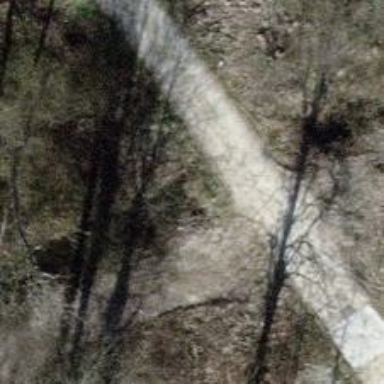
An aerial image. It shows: Culvert tunnel crossing ditch waterway.